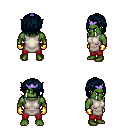
a pixel art fantasy rpg character, male body template, orc, green skin, white tunic, red pants, raven bangs hairstyle, purple tiara, gold gloves, four views (front, back, left, right), 2x2 character sprite sheet, small pixel art, hard edges, no anti-aliasing